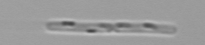
Label: Cerataulina_pelagica